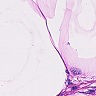
Metastatic tissue present: no